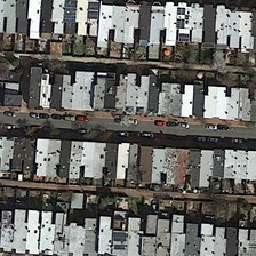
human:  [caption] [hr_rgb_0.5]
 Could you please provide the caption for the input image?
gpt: There is a row of white houses on the ground.

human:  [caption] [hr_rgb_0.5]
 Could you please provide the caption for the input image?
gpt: There are rows of white house roofs on the ground.

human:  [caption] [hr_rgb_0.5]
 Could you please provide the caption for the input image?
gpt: on the ground there are white house roof files.

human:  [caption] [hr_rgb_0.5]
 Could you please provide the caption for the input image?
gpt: lines have a lot of running car on the road .

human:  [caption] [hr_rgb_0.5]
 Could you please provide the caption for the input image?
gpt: On the floor are white roof rows.